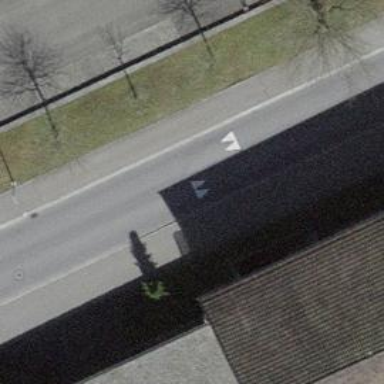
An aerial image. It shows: Traffic calming hump on the road.